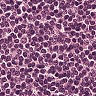
Metastatic tissue present: no